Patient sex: M
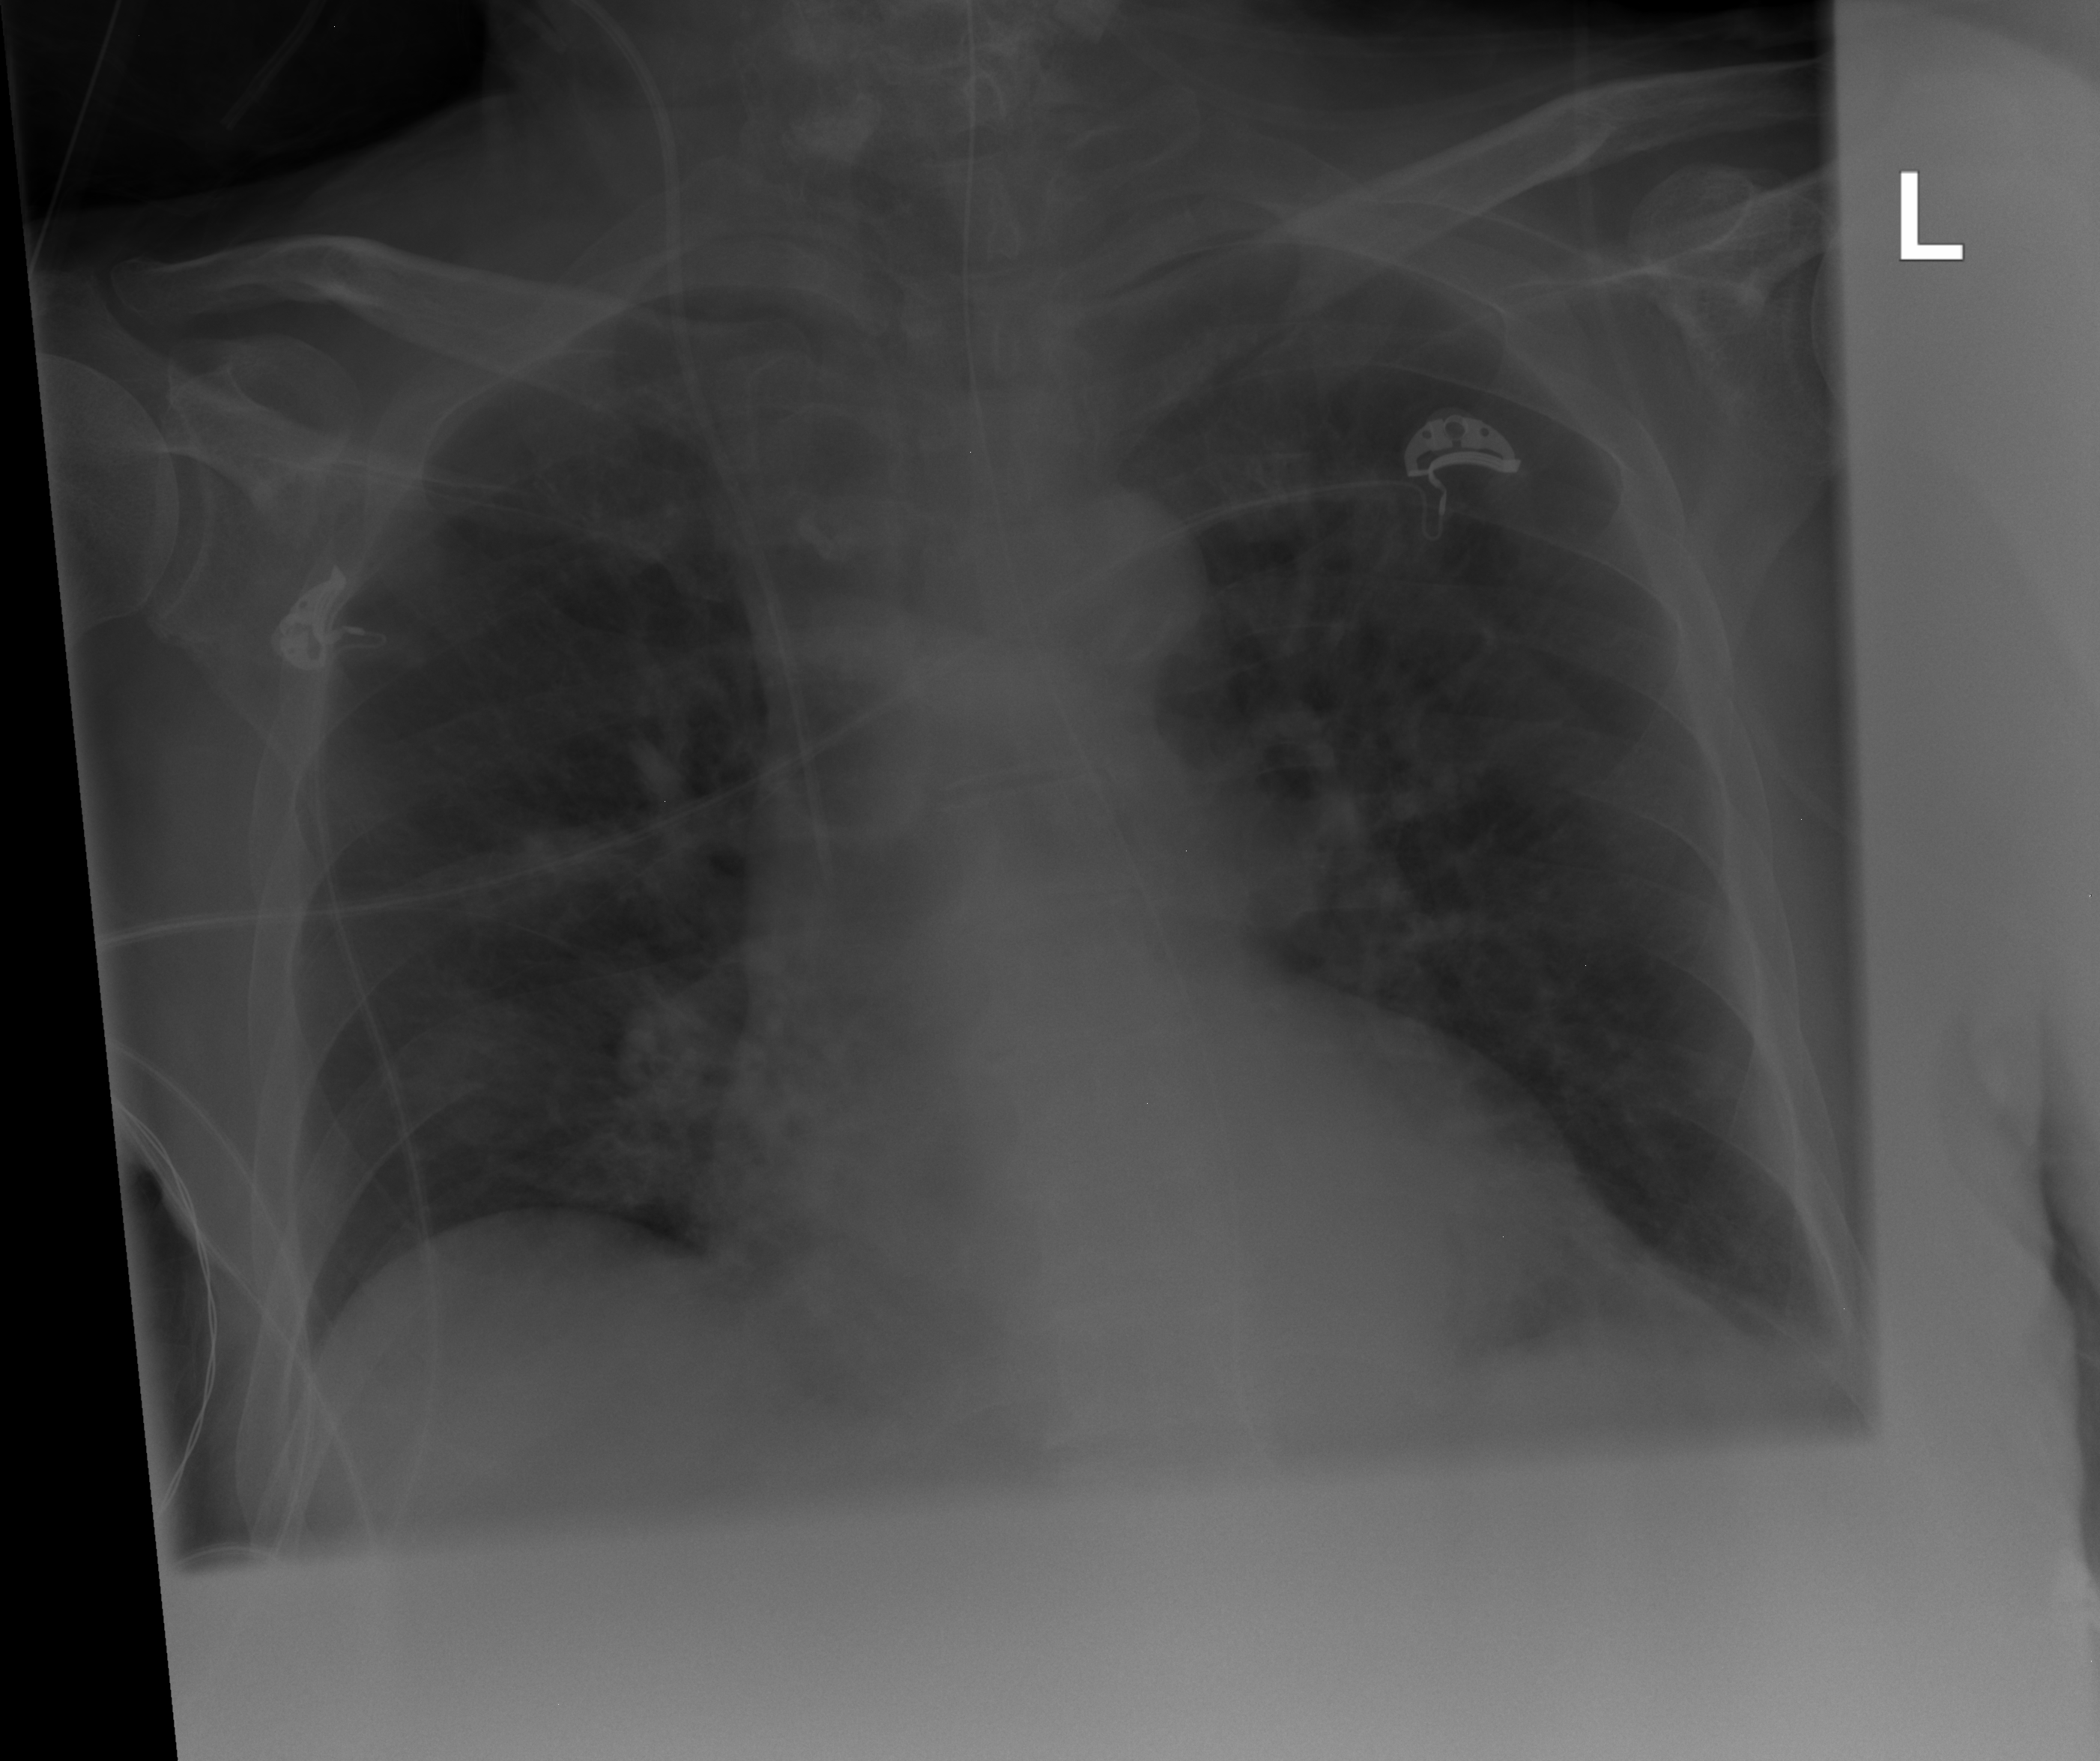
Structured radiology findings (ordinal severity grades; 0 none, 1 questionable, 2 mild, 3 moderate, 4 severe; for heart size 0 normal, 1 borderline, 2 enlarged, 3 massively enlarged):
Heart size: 2
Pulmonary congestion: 0
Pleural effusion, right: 0
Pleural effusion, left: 0
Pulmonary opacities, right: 0
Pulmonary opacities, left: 0
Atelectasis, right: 0
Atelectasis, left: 2